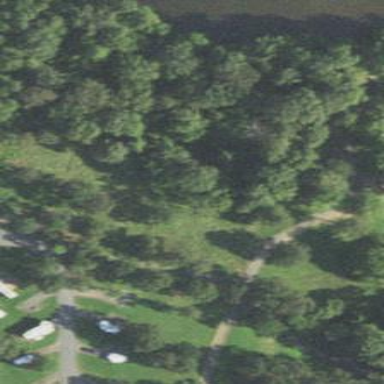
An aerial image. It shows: Campsite with tents.